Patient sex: F
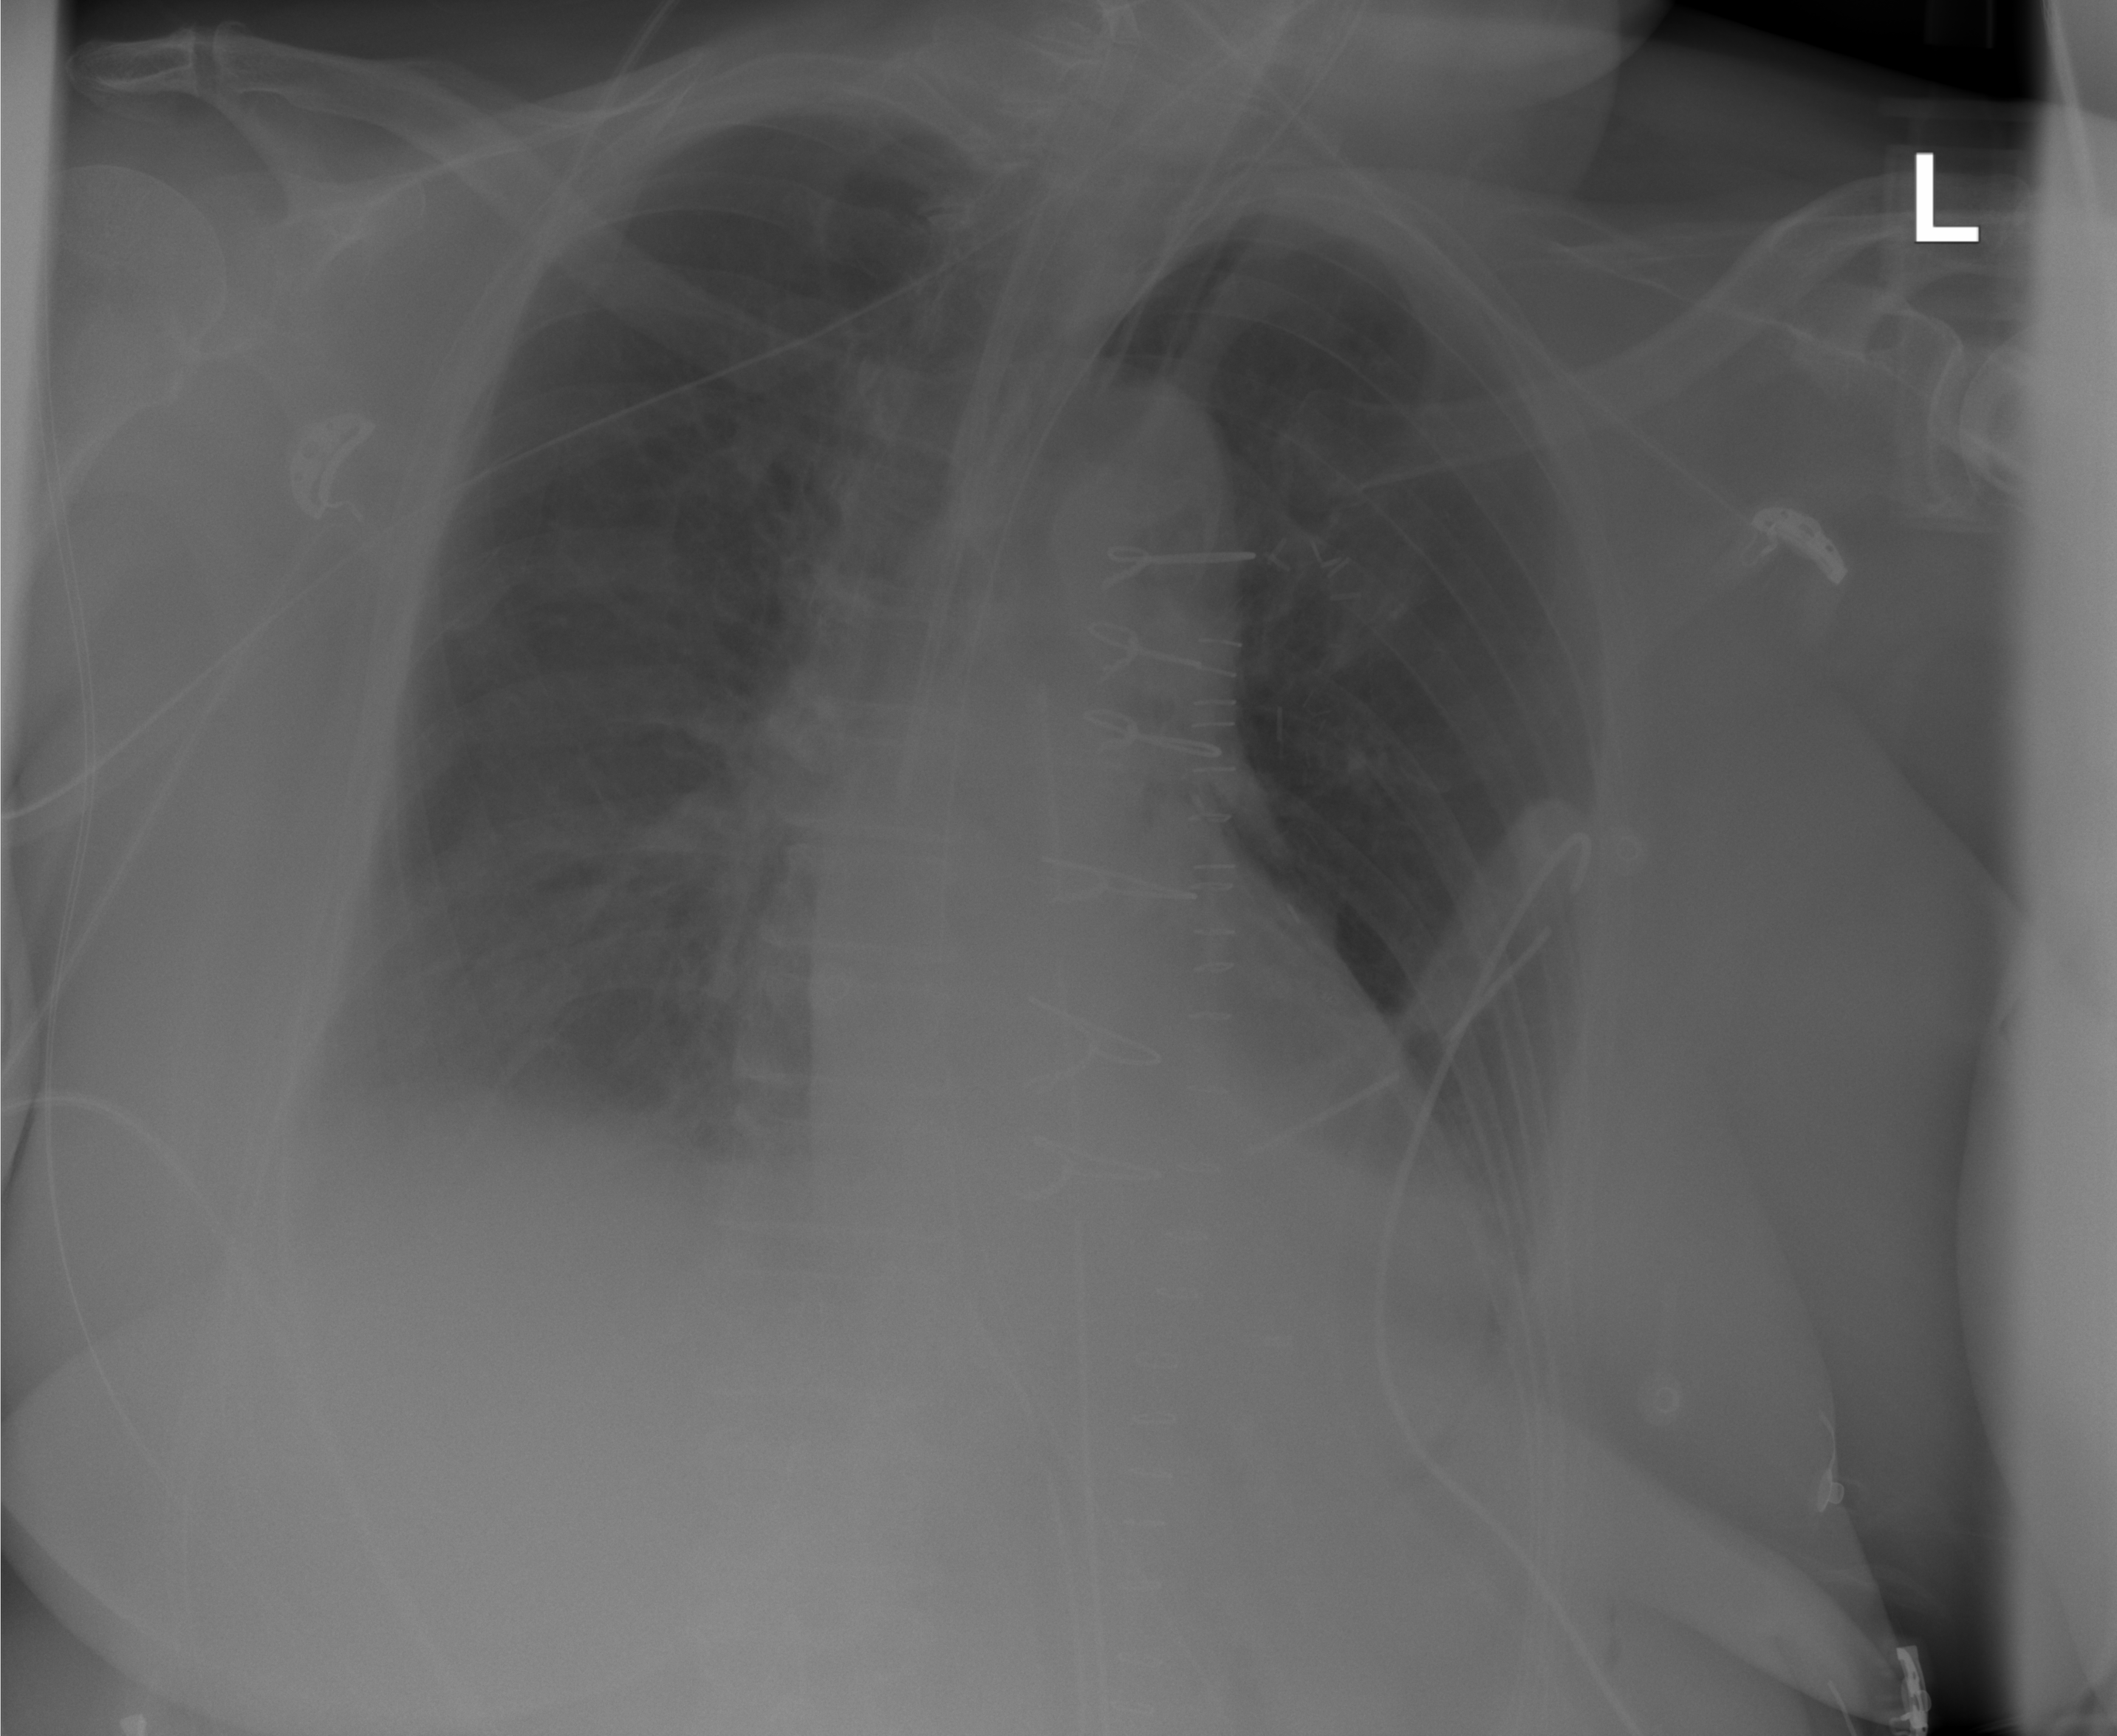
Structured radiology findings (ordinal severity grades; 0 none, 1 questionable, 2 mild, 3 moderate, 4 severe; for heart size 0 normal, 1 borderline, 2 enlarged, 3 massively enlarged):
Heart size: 0
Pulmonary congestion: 0
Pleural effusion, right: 1
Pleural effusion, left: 0
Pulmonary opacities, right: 0
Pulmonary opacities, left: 0
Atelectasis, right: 2
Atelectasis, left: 0